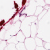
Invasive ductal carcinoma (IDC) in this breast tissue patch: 0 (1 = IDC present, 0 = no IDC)